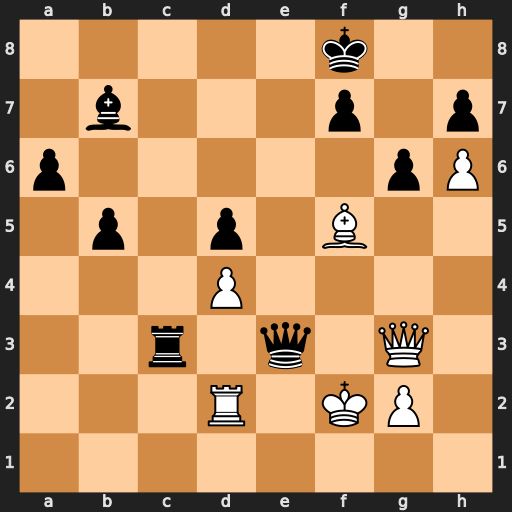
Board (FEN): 5k2/1b3p1p/p5pP/1p1p1B2/3P4/2r1q1Q1/3R1KP1/8
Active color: w
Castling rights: -
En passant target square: -
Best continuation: Qxe3 Rxe3 Kxe3